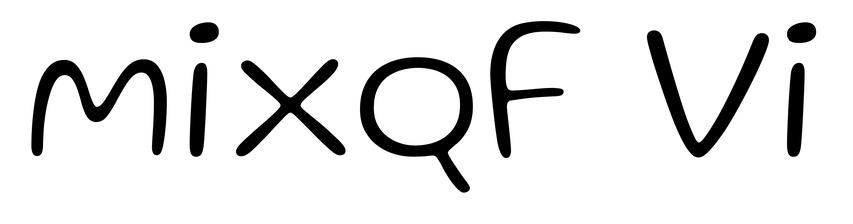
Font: Gluten_ExtraLight